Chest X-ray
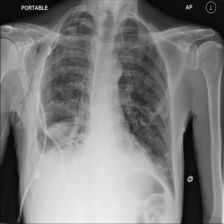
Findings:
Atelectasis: negative
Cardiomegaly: negative
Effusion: positive
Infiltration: positive
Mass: negative
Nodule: negative
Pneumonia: negative
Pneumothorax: positive
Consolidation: negative
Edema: negative
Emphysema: positive
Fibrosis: negative
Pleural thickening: positive
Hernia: negative